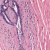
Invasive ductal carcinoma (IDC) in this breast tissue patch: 0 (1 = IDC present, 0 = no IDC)